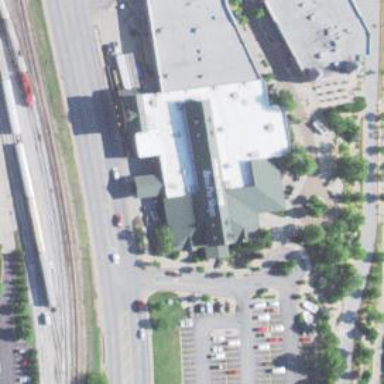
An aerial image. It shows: Retail building.